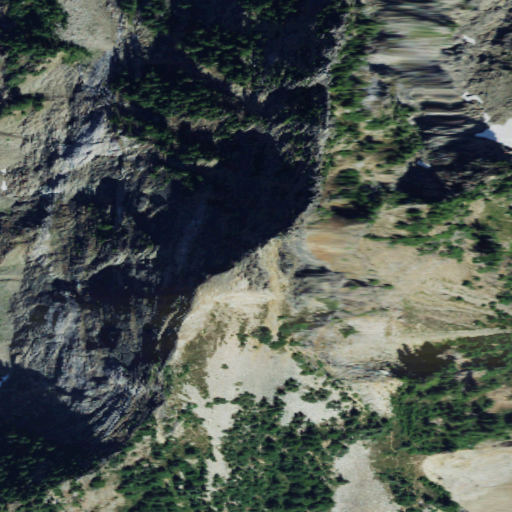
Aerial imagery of mountain in Washington named Kaleetan Peak containing grassland, evergreen forest, barren land, shrub, and open water